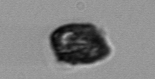
Label: Kryptoperidinium_triquetrum